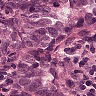
Metastatic tissue present: yes